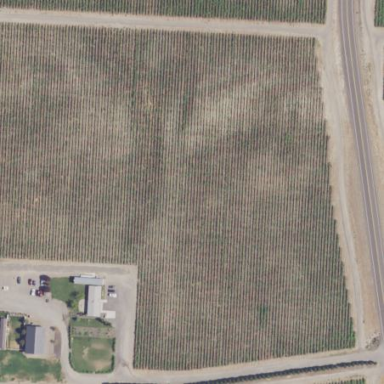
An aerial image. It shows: Vineyard growing grapes.